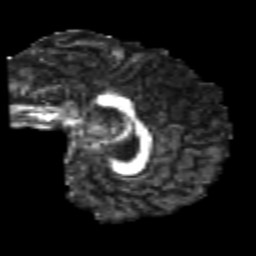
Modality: FA
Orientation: sagittal
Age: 21
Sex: male
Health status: healthy
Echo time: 0.074 s